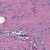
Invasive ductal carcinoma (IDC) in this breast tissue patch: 1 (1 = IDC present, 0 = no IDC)